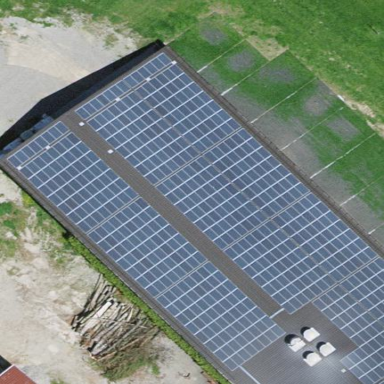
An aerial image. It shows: Solar power generator using photovoltaic panels.